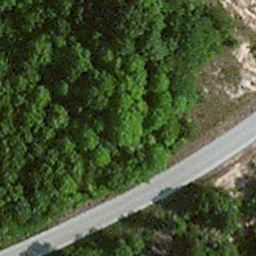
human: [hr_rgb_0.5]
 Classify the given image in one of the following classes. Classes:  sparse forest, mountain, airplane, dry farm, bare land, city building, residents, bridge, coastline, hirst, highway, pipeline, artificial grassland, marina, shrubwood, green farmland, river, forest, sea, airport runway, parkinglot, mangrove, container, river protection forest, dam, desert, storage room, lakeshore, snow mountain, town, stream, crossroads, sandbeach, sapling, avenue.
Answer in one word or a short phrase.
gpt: avenue